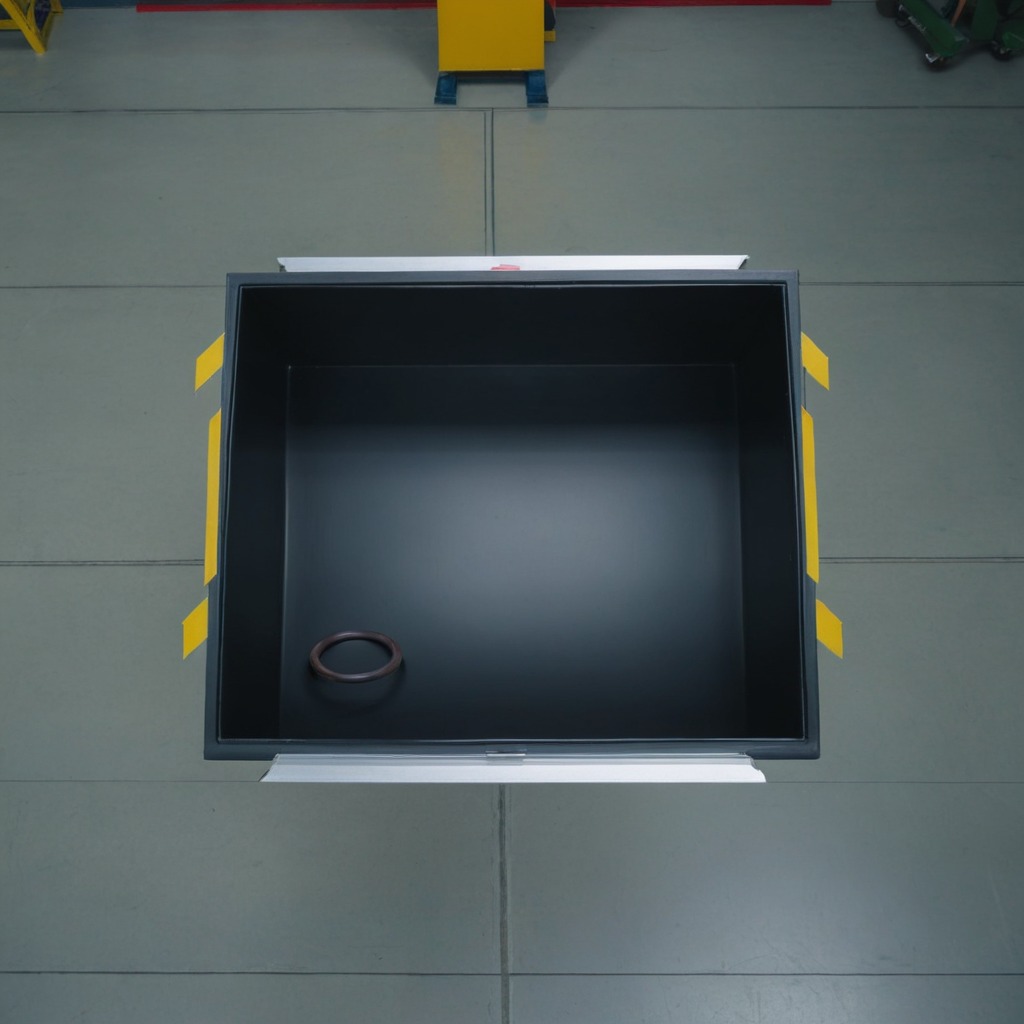
A rubber O-ring is lying on the toolbox surface in the airplane hangar workshop.